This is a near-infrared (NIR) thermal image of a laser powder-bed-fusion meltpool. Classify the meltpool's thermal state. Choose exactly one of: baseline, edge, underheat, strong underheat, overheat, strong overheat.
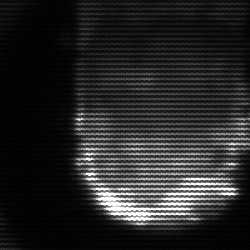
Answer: baseline